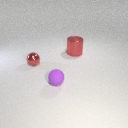
small purple rubber sphere to the right of small red metal sphere